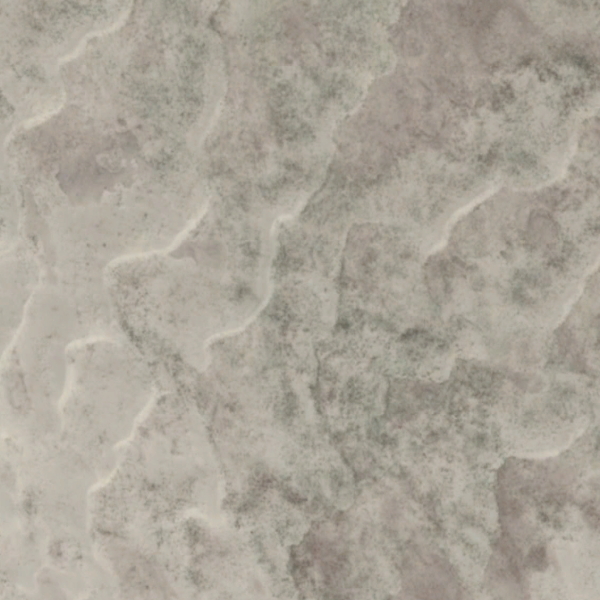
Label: Desert